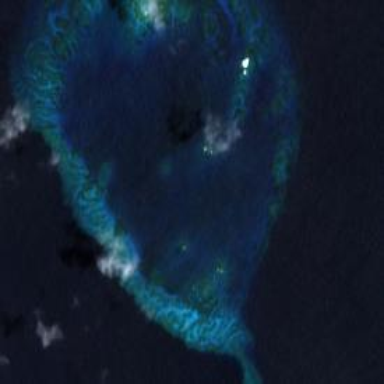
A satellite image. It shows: Beautiful reef in its natural habitat.